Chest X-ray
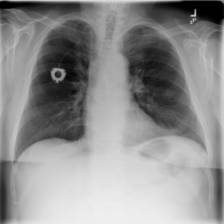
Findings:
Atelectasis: negative
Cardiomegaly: negative
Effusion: negative
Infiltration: negative
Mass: negative
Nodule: negative
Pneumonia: positive
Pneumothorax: negative
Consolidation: negative
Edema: negative
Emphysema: negative
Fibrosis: negative
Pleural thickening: negative
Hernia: negative